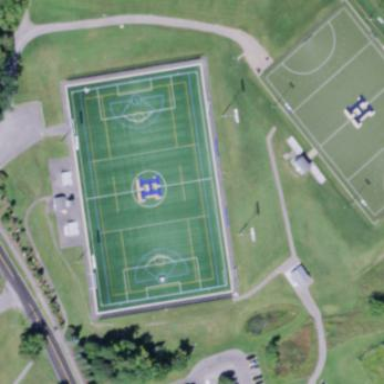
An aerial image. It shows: Field hockey pitch for leisure land sports.